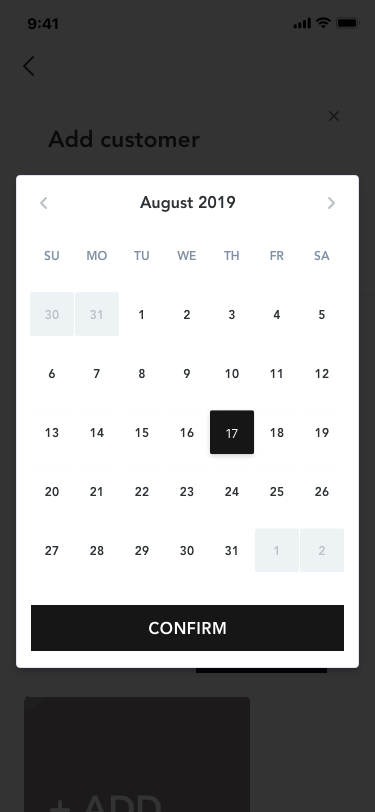
Text in this UI design:
1
2
3
Enter information
Name
Email
Phone
Address
List of customers
+ ADD
Add customer
Customer 1